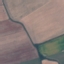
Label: AnnualCrop